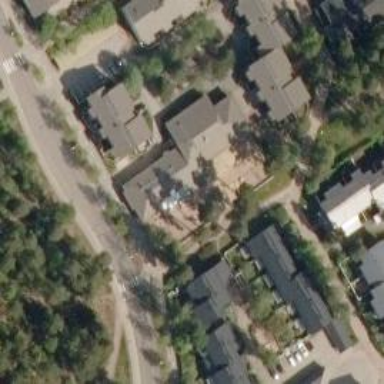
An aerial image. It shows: Kindergarten.